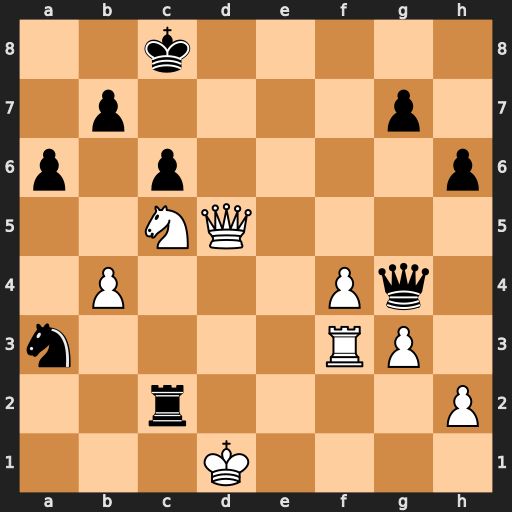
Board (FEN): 2k5/1p4p1/p1p4p/2NQ4/1P3Pq1/n4RP1/2r4P/3K4
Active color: w
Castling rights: -
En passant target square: -
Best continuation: Qg8+ Kc7 Qf7+